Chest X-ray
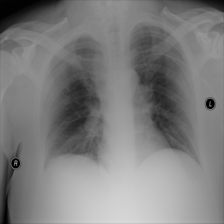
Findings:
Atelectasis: negative
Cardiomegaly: negative
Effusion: negative
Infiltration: negative
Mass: negative
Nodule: negative
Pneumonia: negative
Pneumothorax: negative
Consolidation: negative
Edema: negative
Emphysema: negative
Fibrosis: negative
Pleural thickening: negative
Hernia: negative